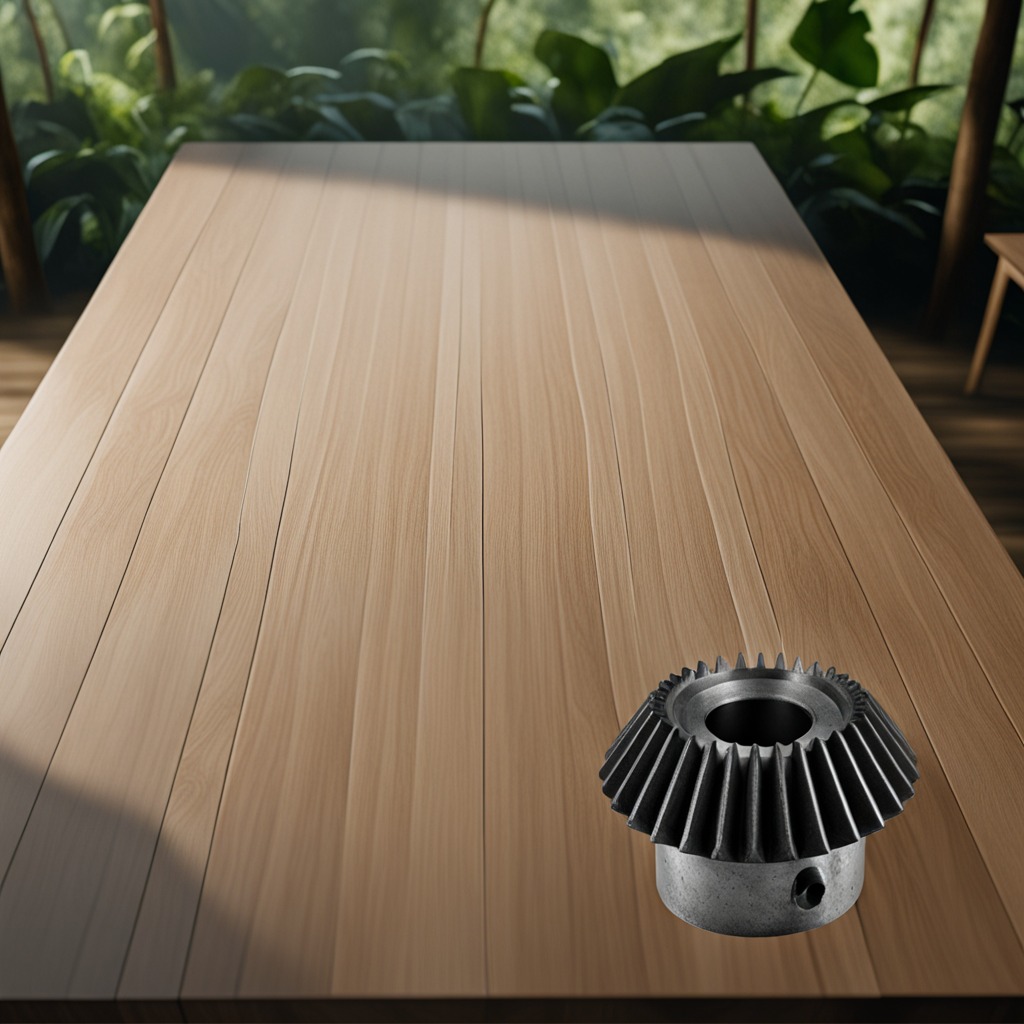
A steel gear with teeth is lying on the wooden table.